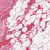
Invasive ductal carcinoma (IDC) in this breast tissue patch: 0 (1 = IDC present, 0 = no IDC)